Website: bh-photo
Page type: receipt
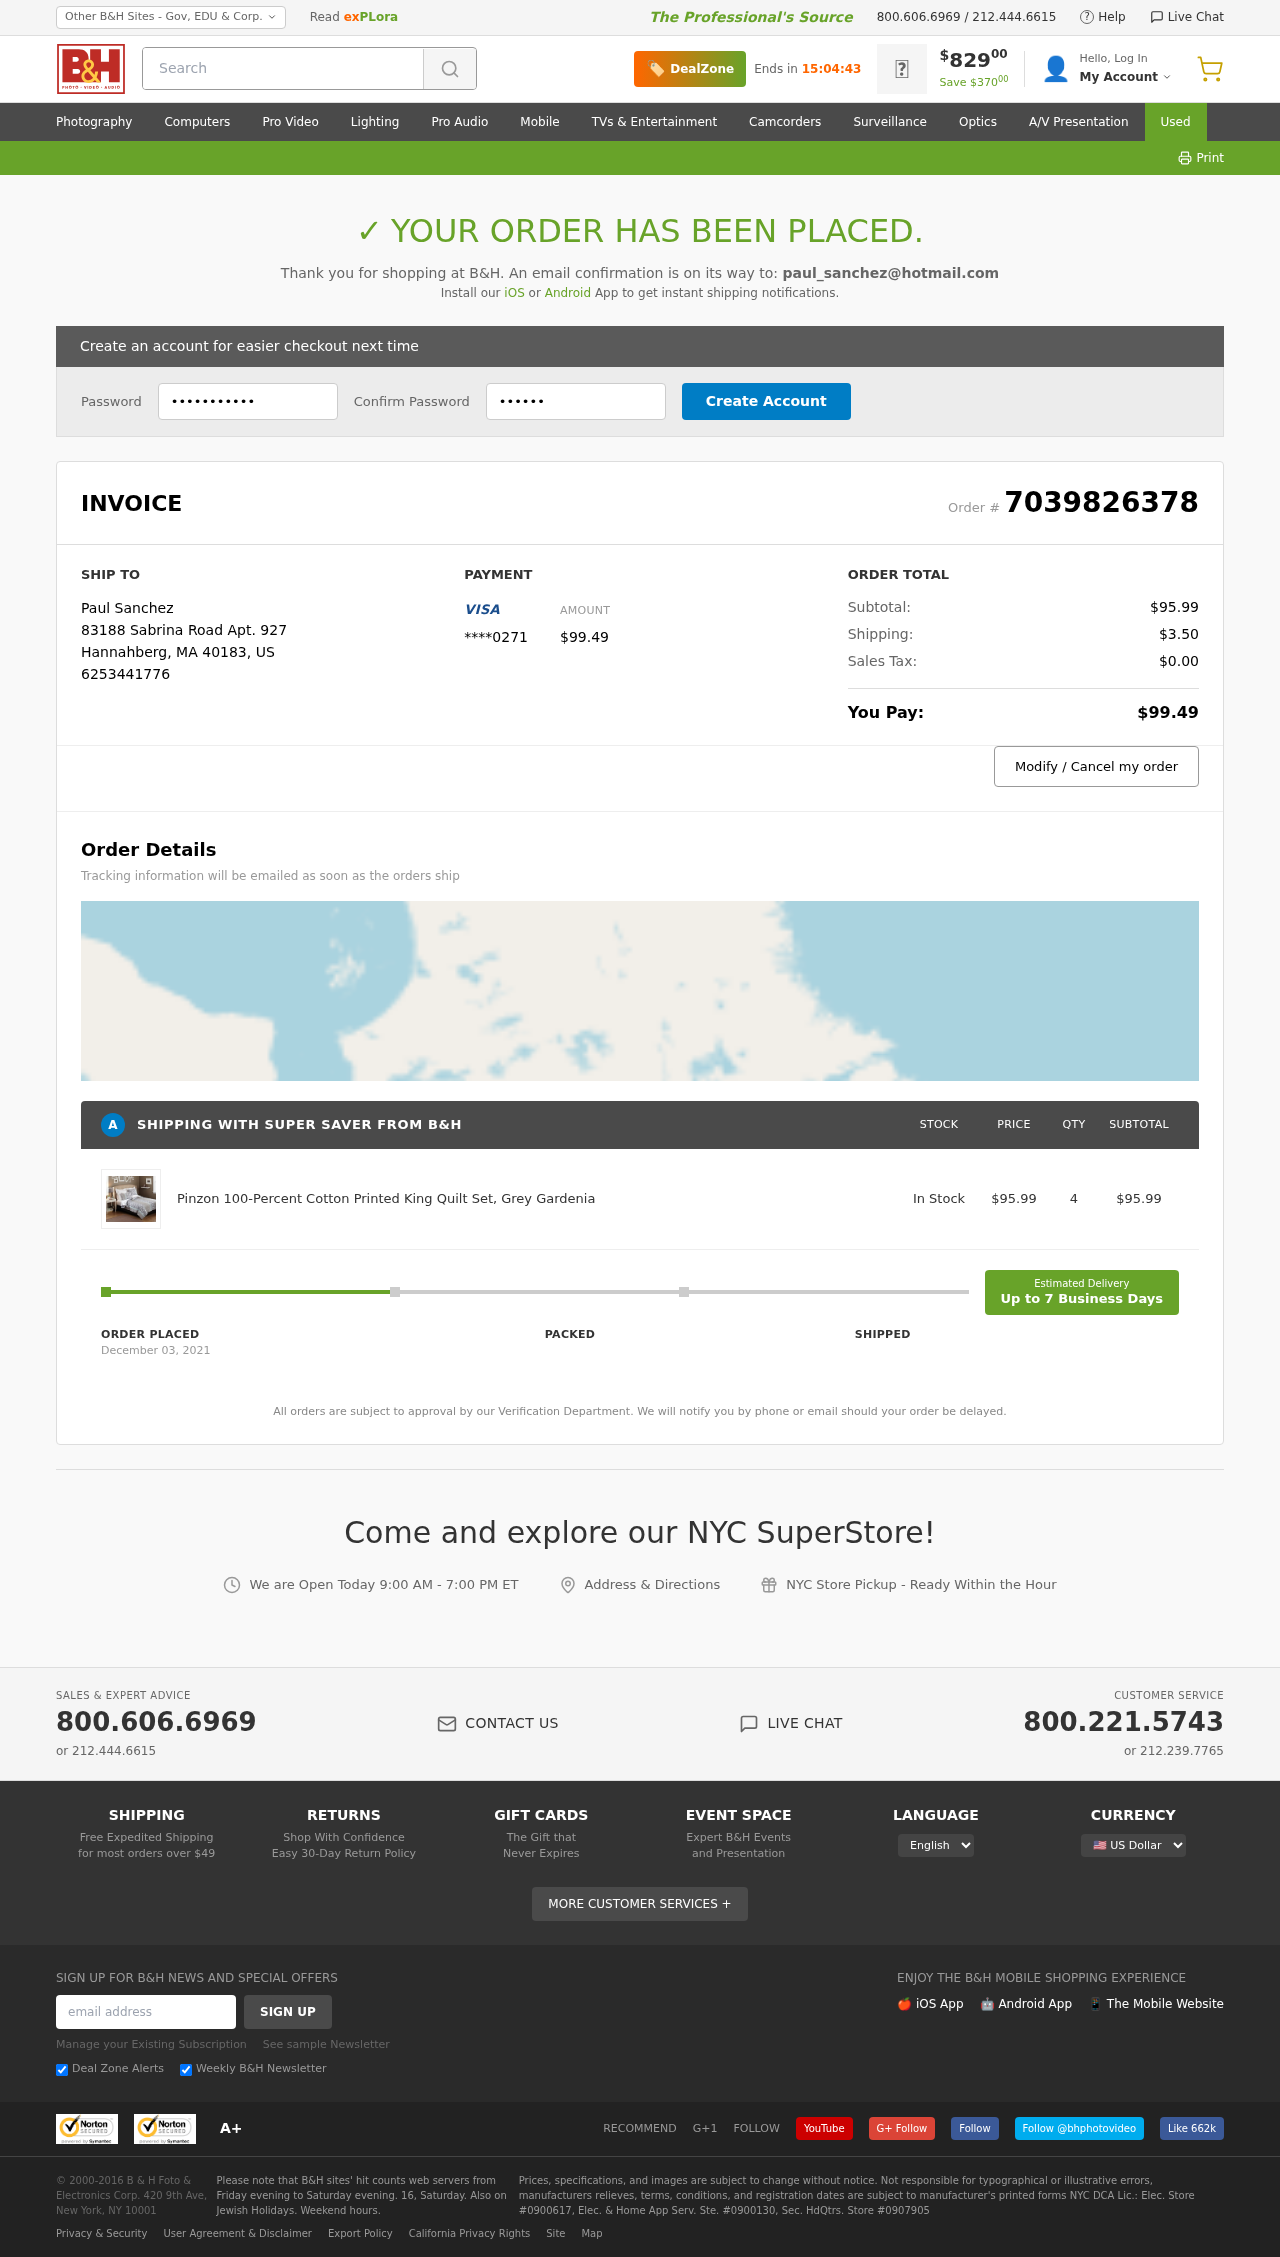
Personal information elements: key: PII_CARD_LAST4
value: ****0271
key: PII_CITY
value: Hannahberg
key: PII_COUNTRY_CODE
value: US
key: PII_EMAIL
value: paul_sanchez@hotmail.com
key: PII_FULLNAME
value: Paul Sanchez
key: PII_PHONE
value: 6253441776
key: PII_POSTCODE
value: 40183
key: PII_STATE_ABBR
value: MA
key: PII_STREET
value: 83188 Sabrina Road Apt. 927
Product elements: key: PRODUCT1_NAME
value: Pinzon 100-Percent Cotton Printed King Quilt Set, Grey Gardenia
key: PRODUCT1_PRICE
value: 95.99
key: PRODUCT1_QUANTITY
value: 4
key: PRODUCT1_SUBTOTAL
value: $95.99
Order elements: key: ORDER_ID
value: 7039826378
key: ORDER_TOTAL
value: $99.49
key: ORDER_SUBTOTAL
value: $95.99
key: ORDER_SHIPPING_COST
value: $3.50
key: ORDER_TAX
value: $0.00
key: ORDER_DATE
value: December 03, 2021
Search elements: key: HEADER_SEARCH
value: Search